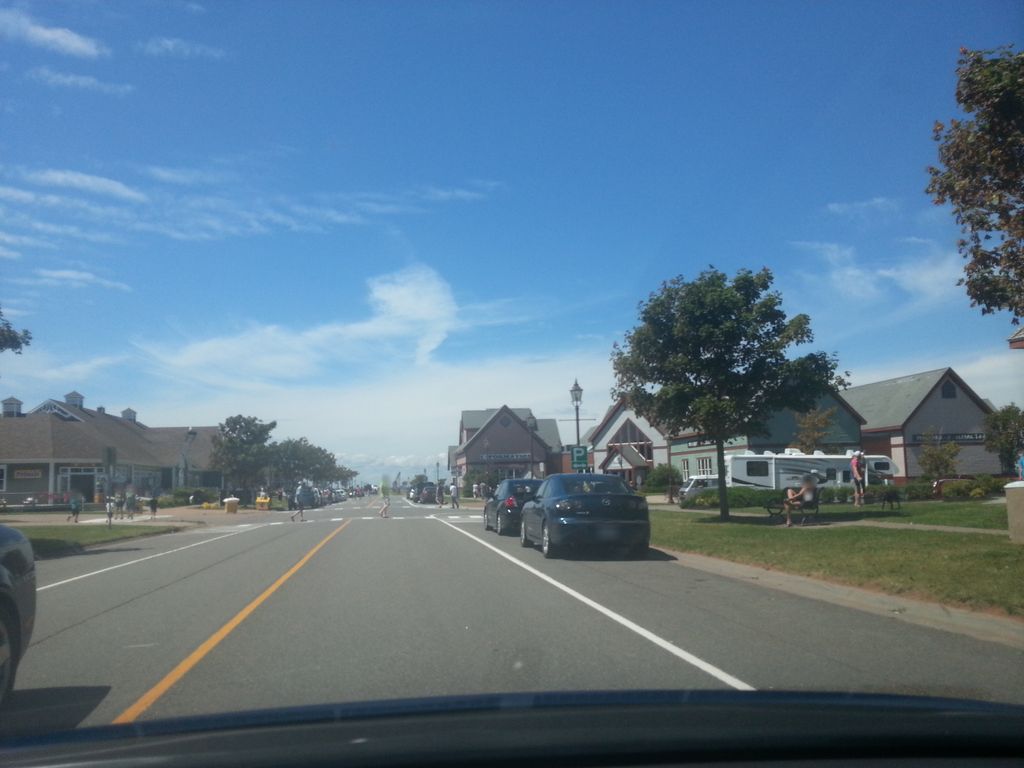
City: charlottetown